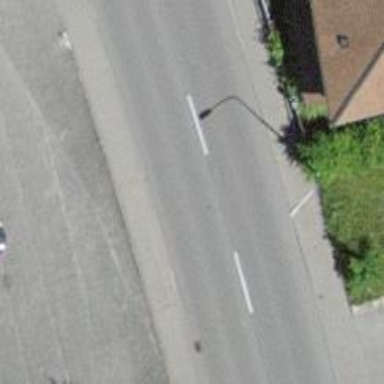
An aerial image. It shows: Zebra crossing on the road.